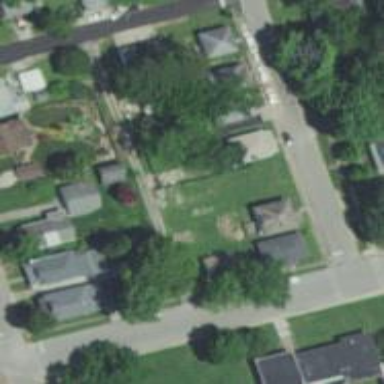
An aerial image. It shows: Alley classified as service road.